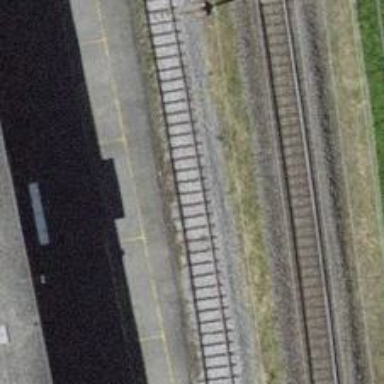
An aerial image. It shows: Single-track electrified railway yard with contact line electrification.